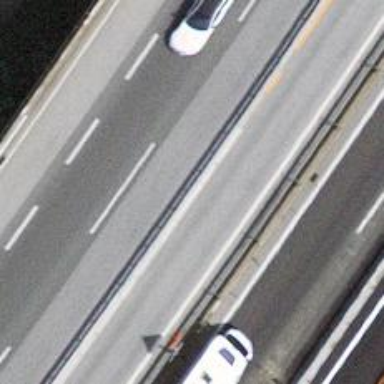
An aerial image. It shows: Asphalt bridge on motorway.